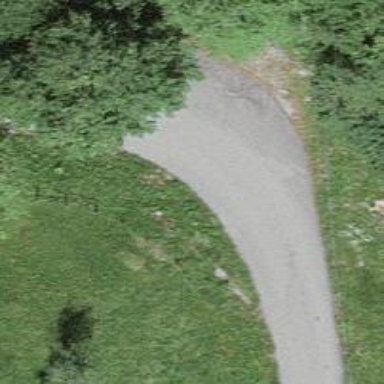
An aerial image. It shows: Passing place on the road.